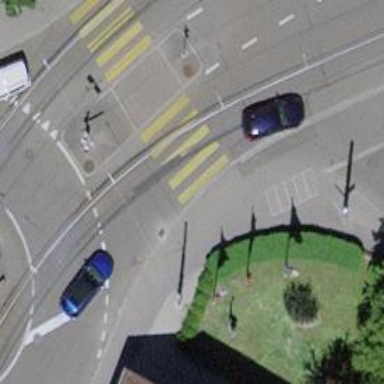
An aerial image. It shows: Tram crossing on the railway.